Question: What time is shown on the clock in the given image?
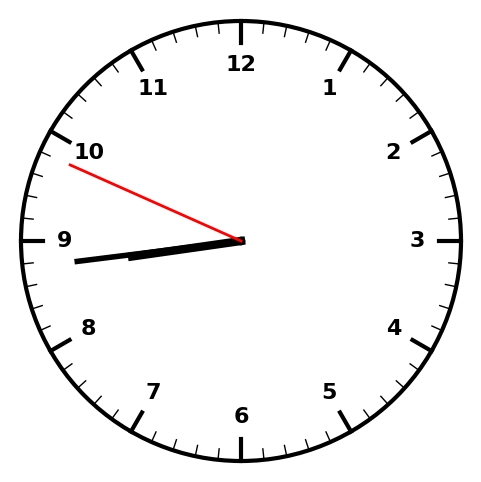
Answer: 08:43:49